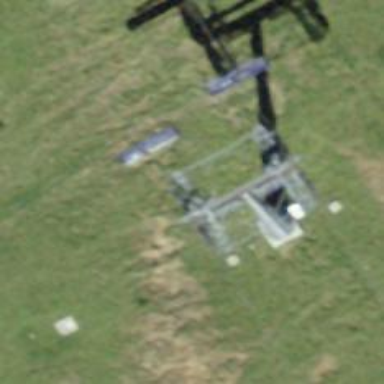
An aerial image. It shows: Pylon used for aerialway.